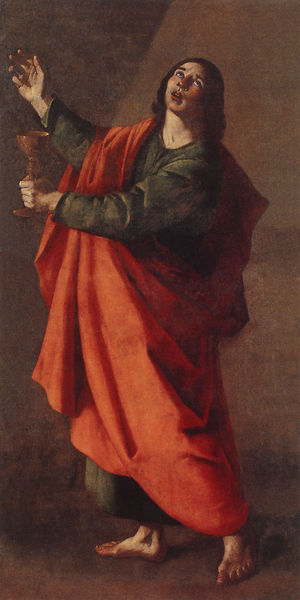
Titel: Der hl. Johannes der Evangelist
Künstler: Francisco de Zurbarán
Institution: Lissabon, Museu Nacional de Arte Antiga
Schlagwörter: gemälde, hand, mann, schatten, umhang, grün, braun, licht, mund, blick, rot, tuch, tanz, betrunken, jung, trinken, augen, hände, porträt, öl, gewand, kelch, stehend, gesang, lippen, füße, wein, lichteinfall, barfuss, gebet, ganzfigur, singen, heiliger, apostel, bittend, blick gen himmel